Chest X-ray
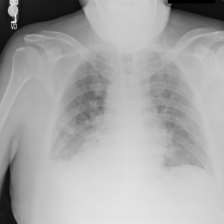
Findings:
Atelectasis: positive
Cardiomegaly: negative
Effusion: positive
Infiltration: positive
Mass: negative
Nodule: negative
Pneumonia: negative
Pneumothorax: negative
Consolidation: negative
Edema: negative
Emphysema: negative
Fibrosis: negative
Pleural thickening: negative
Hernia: negative